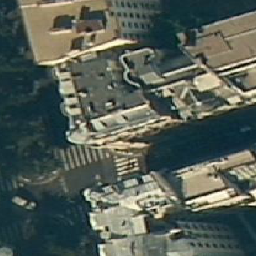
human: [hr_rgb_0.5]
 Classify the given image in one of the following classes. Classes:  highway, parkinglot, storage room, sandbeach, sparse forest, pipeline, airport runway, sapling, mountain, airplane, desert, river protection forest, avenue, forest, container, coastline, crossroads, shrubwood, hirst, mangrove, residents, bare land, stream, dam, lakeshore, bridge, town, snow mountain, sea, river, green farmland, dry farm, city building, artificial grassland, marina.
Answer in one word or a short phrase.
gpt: city building